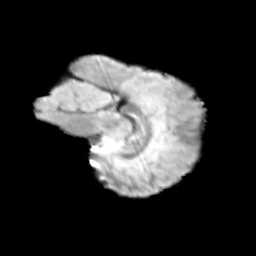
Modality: T2w
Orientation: sagittal
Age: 12
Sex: male
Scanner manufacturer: siemens
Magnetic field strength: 3 T
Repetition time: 3.8 s
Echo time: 0.07 s